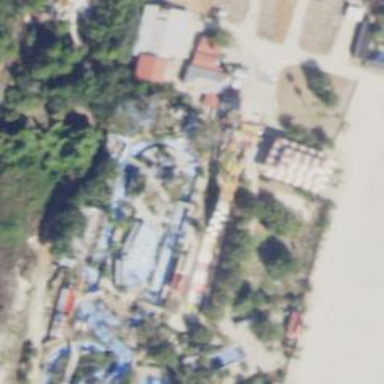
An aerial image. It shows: Water slide attraction.